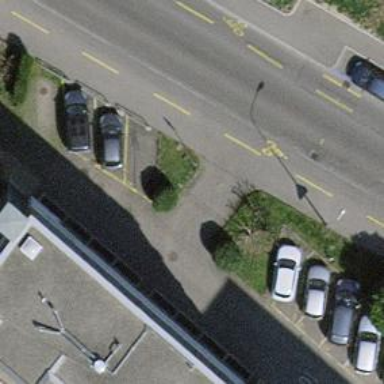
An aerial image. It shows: Asphalt parking aisle along service road.